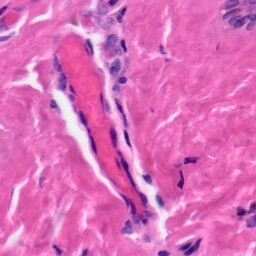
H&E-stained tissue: Skin